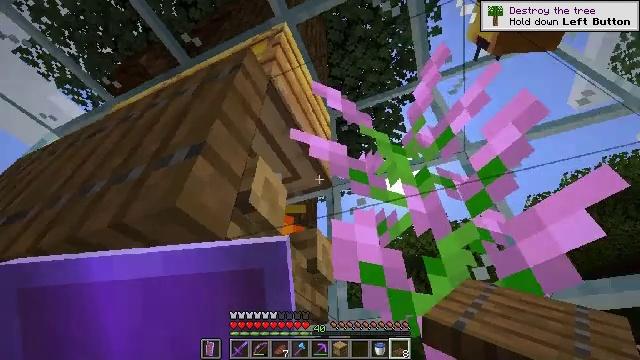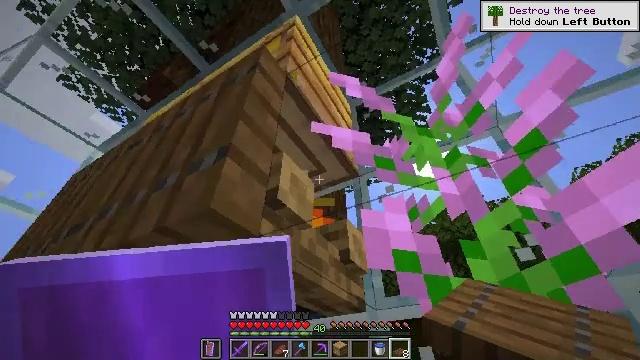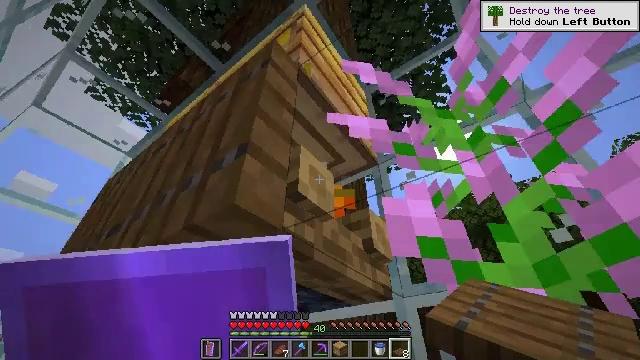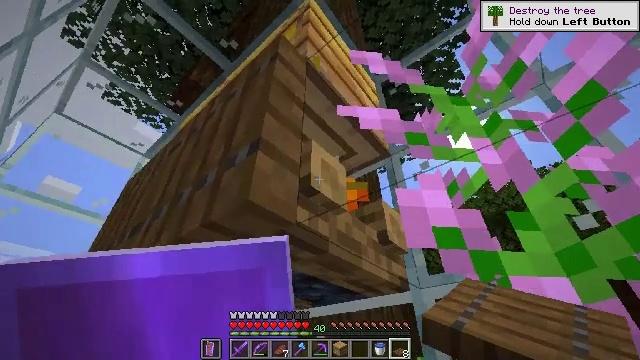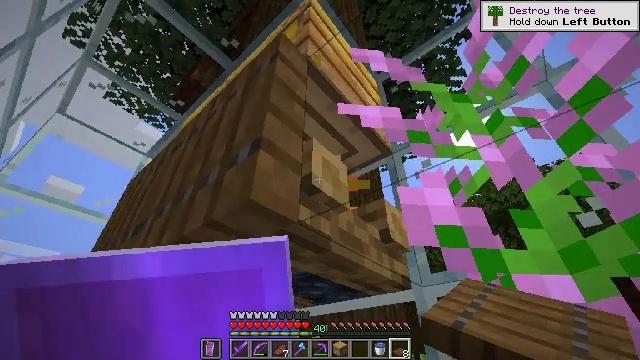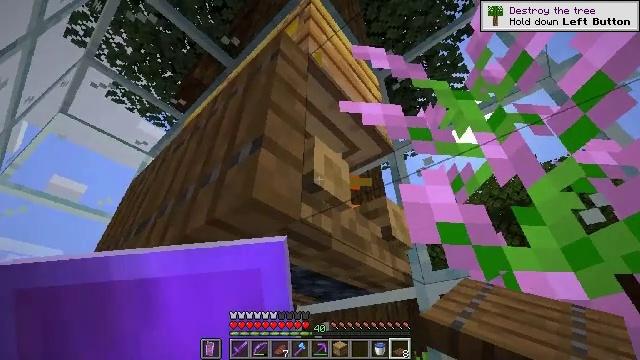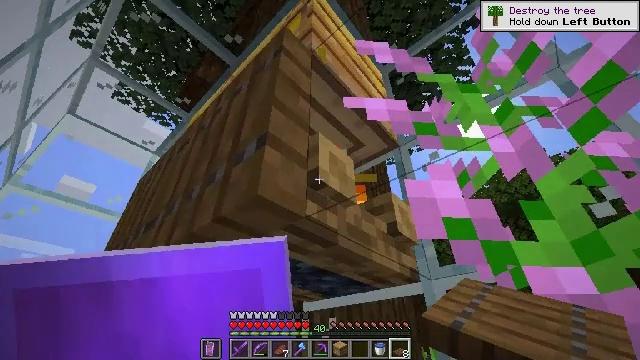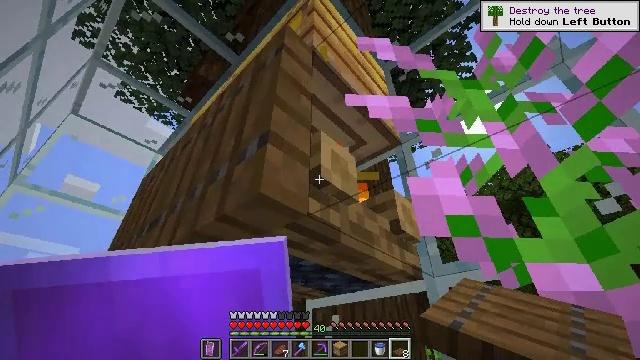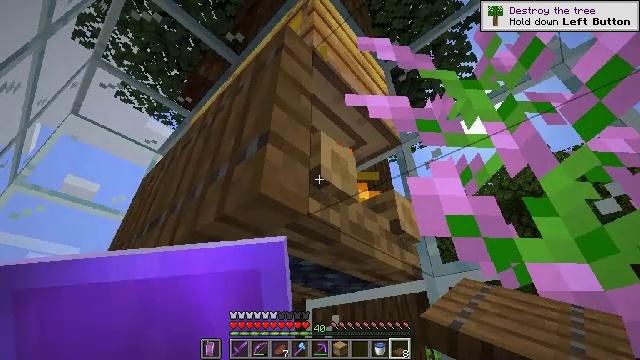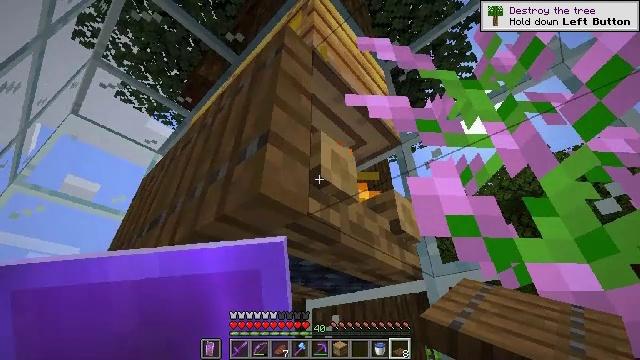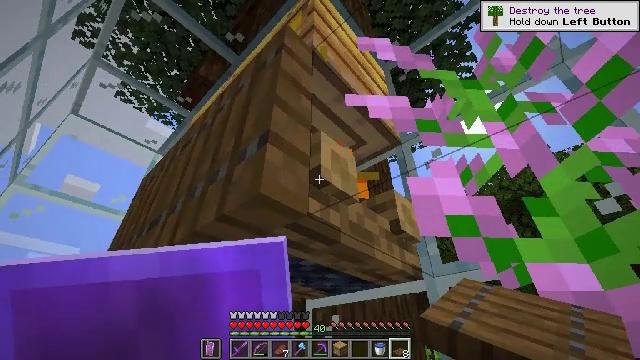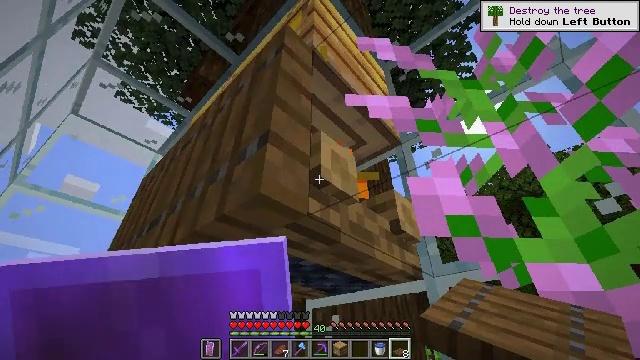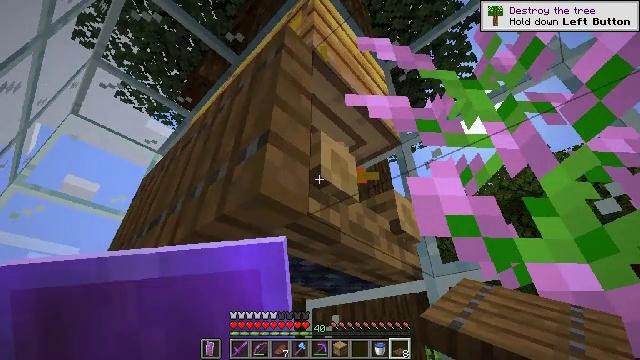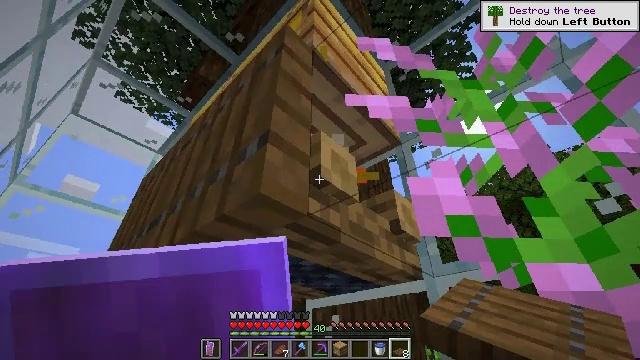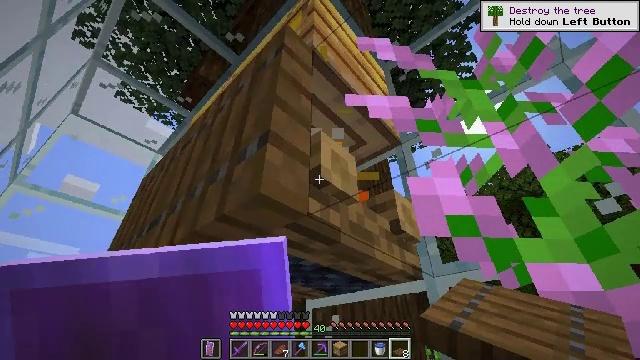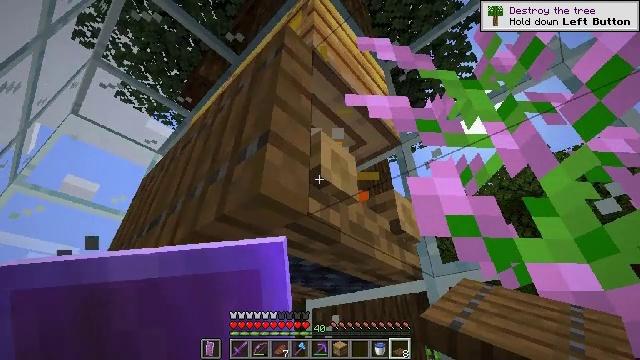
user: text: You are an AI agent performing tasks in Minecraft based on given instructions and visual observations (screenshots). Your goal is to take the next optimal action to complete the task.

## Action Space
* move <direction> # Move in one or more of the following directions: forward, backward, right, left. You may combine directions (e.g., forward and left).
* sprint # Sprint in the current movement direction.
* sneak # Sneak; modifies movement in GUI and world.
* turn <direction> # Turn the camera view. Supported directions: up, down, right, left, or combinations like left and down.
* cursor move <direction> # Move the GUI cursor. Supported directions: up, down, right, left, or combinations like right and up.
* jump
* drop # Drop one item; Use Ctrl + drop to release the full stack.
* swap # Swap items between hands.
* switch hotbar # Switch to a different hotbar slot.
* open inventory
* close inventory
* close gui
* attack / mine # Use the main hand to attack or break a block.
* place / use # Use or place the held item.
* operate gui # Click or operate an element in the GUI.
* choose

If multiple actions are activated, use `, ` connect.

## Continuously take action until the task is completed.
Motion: motion action
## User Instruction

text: Remove the lilac from its place.
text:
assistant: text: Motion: turn left and down
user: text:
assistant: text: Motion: turn left and down
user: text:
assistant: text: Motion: turn left and down
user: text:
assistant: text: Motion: no_op
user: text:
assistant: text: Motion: no_op
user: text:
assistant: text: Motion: turn left
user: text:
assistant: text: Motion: no_op
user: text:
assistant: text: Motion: no_op
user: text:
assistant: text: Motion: no_op
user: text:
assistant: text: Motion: no_op
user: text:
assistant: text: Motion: no_op
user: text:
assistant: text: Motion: no_op
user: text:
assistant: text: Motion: no_op
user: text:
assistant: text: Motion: no_op
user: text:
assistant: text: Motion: no_op
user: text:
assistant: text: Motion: no_op
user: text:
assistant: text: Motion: turn right
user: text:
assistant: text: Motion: turn right
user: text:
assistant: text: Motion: turn right
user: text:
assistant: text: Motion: turn right
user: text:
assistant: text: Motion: turn right
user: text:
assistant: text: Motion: turn right and down
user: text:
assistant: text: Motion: turn down
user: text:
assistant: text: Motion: turn right and down
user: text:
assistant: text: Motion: turn down
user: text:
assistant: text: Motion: turn left and down
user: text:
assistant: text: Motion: turn down
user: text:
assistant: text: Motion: turn down
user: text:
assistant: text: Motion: turn down
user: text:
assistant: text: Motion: turn down